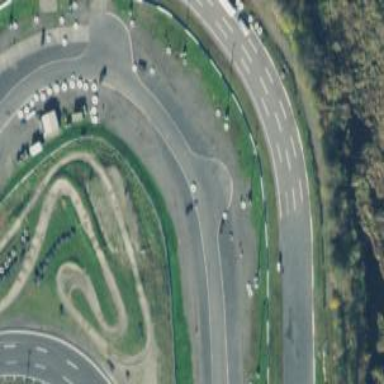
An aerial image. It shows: Motor sport raceway with asphalt surface.